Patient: sex F, age 75
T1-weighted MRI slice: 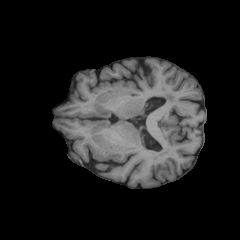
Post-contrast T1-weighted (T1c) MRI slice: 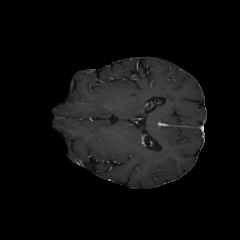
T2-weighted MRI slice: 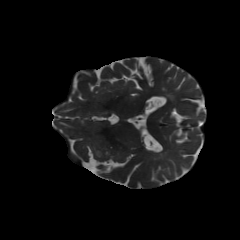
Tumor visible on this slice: no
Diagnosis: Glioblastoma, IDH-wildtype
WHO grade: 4